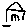
Label: house